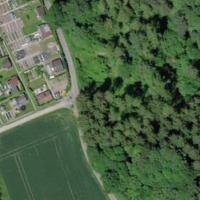
EUNIS habitat code: 44
Species observed at this site:
Prunus spinosa